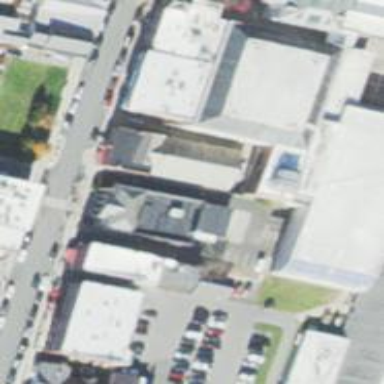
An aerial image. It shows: Post office.